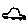
Label: car